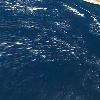
Label: water